Interaction volume radius: 10 \u00c5
Interaction volume height: 10 \u00c5
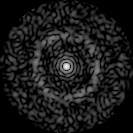
Disorder parameter: 0.8067